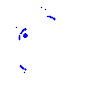
Particle: kaon